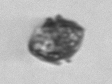
Label: Kryptoperidinium_triquetrum